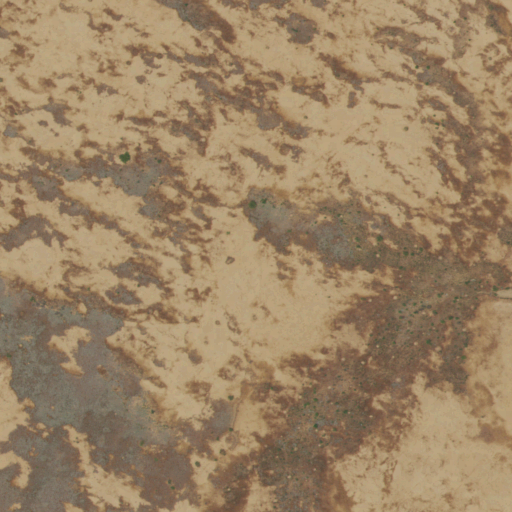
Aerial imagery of valley in New Mexico named Hoodoo Canyon containing shrub and grassland